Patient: sex F, age 37
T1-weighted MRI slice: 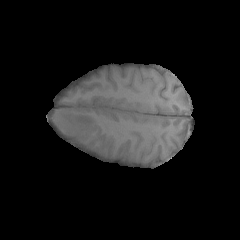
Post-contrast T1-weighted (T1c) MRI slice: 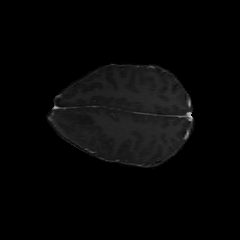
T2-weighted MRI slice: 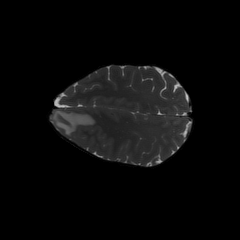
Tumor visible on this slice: yes
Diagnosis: Glioblastoma, IDH-wildtype
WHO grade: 4